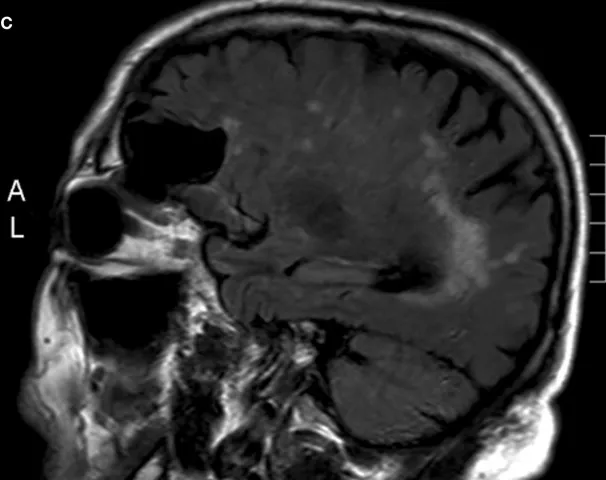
Meningocele into the left orbit due to a bony defect in the orbital roof. (C) Sagittal magnetic resonance imaging, fluid-attenuated inversion recovery sequence.
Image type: radiology (mri)